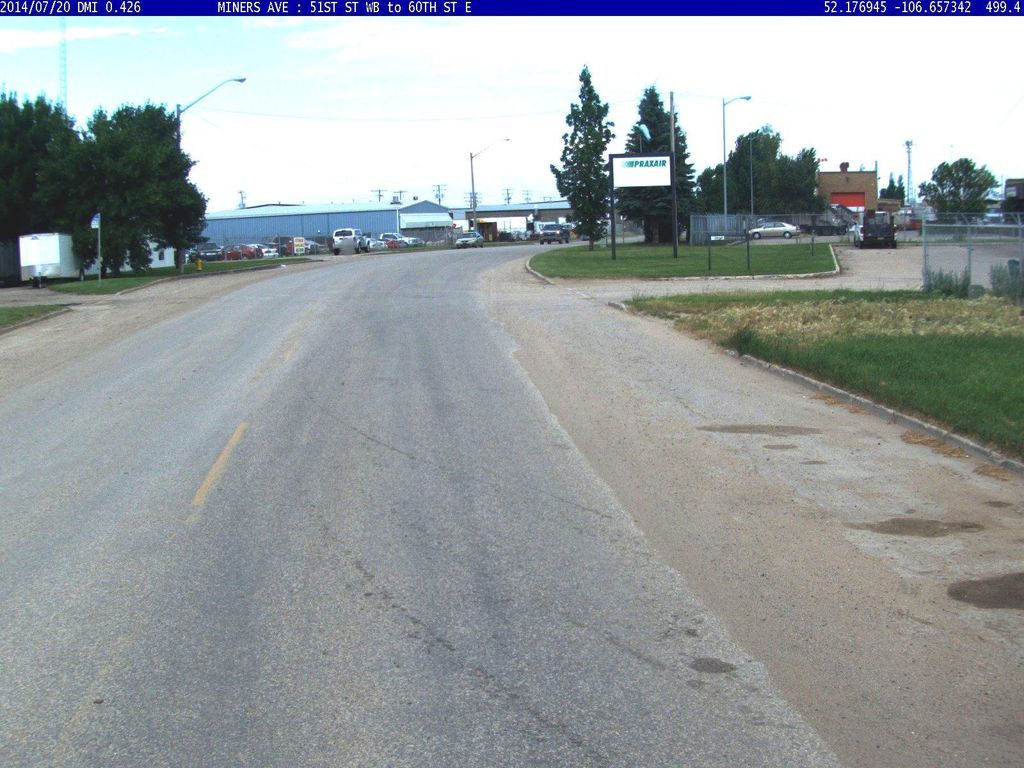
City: saskatoon